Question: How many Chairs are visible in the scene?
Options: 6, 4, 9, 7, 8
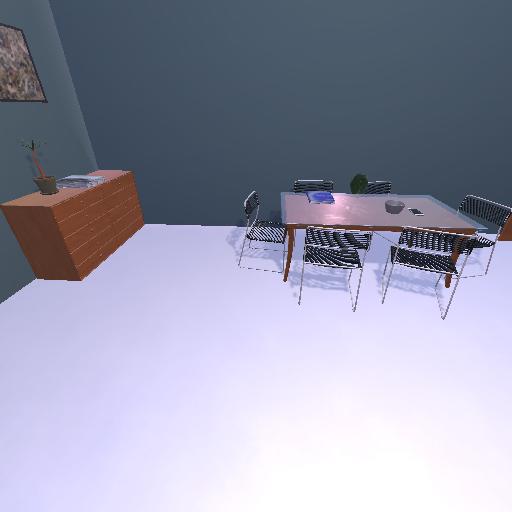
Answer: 6